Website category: university
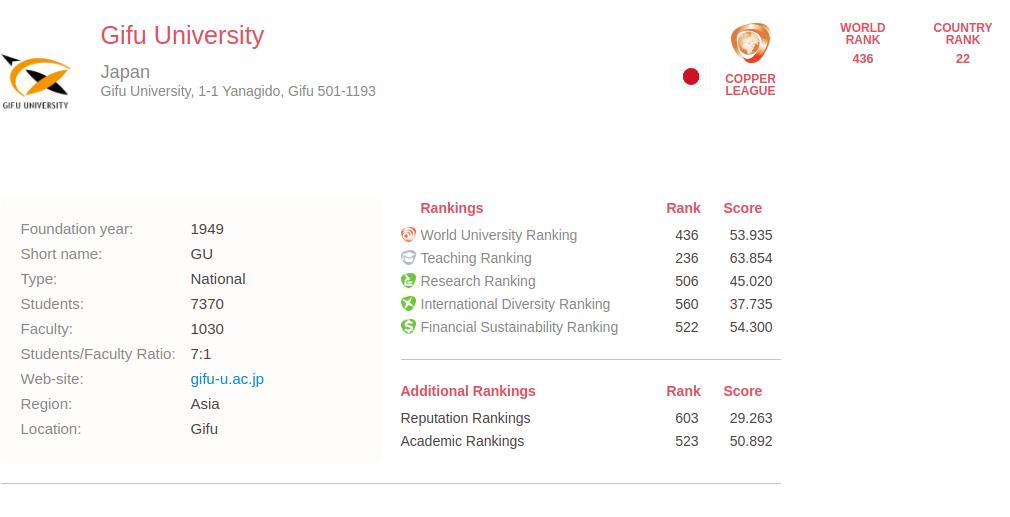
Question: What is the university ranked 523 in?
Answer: Academic Rankings

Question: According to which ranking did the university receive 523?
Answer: Academic Rankings

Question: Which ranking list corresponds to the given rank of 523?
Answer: Academic Rankings

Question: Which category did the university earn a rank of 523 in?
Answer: Academic Rankings

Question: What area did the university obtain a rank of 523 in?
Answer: Academic Rankings

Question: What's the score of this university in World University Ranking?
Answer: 53.935

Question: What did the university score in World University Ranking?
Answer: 53.935

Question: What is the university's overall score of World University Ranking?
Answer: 53.935

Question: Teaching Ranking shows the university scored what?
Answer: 63.854

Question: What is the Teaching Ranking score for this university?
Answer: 63.854

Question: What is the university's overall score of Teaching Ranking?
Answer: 63.854

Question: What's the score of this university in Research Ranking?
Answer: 45.020

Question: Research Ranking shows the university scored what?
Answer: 45.020

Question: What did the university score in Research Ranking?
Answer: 45.020

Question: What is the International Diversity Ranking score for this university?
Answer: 37.735

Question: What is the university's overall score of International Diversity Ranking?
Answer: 37.735

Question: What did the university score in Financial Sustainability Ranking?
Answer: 54.300

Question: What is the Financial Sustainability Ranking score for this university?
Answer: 54.300

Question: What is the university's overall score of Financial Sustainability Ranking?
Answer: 54.300

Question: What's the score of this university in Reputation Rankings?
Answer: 29.263

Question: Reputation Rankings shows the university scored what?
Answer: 29.263

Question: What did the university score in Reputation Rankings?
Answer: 29.263

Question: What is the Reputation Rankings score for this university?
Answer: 29.263

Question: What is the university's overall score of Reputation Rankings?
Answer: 29.263

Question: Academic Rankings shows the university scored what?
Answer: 50.892

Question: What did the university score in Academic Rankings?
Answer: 50.892

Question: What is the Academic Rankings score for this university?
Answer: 50.892

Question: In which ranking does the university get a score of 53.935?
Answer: World University Ranking

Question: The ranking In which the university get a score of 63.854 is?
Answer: Teaching Ranking

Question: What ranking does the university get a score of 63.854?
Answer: Teaching Ranking

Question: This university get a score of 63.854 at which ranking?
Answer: Teaching Ranking

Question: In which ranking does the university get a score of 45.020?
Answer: Research Ranking

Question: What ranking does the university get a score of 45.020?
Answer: Research Ranking

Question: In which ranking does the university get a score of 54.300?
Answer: Financial Sustainability Ranking

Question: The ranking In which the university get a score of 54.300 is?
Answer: Financial Sustainability Ranking

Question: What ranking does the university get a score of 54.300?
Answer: Financial Sustainability Ranking

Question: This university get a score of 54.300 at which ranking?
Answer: Financial Sustainability Ranking

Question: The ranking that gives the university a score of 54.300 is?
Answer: Financial Sustainability Ranking

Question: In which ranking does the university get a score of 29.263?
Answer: Reputation Rankings

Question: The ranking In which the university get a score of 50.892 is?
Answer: Academic Rankings

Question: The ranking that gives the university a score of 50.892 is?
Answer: Academic Rankings